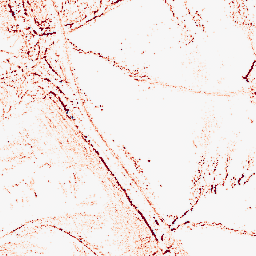
Category: morphological
Decomposition family: morphological_square
Decomposition parameters: operation: opening
size: 3
Upsampling method: quartic
Upsampling parameters: scale: 8
Upsampling scale: 8